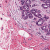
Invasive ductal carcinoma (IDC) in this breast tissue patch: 0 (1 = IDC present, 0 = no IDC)